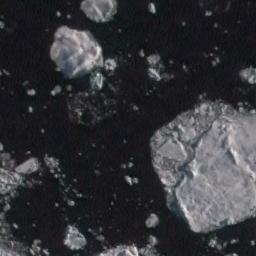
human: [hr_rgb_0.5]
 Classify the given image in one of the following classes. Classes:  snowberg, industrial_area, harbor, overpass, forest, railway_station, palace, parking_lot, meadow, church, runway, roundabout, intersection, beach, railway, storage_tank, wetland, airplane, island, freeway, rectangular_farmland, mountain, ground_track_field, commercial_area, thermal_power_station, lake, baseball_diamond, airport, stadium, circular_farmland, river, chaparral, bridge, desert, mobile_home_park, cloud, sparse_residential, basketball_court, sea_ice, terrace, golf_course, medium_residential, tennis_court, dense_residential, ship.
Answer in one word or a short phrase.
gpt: sea_ice